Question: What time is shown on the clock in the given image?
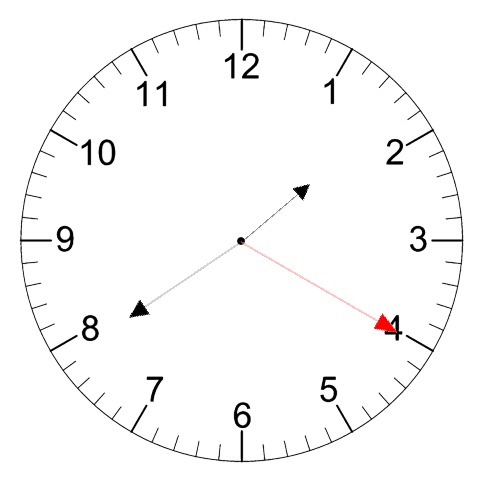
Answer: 01:39:20